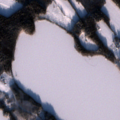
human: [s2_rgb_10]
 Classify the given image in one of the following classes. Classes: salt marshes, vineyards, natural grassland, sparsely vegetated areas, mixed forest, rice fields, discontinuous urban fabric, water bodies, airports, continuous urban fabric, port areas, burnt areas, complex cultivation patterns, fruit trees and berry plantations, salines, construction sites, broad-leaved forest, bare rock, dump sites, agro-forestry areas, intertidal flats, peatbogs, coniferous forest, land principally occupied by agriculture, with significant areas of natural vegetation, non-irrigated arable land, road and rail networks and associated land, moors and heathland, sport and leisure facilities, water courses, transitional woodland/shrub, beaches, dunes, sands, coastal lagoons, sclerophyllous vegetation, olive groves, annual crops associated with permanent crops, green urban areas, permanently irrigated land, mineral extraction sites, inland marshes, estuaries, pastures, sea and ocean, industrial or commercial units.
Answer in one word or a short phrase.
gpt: non-irrigated arable land, mixed forest, water bodies